RGB frame:
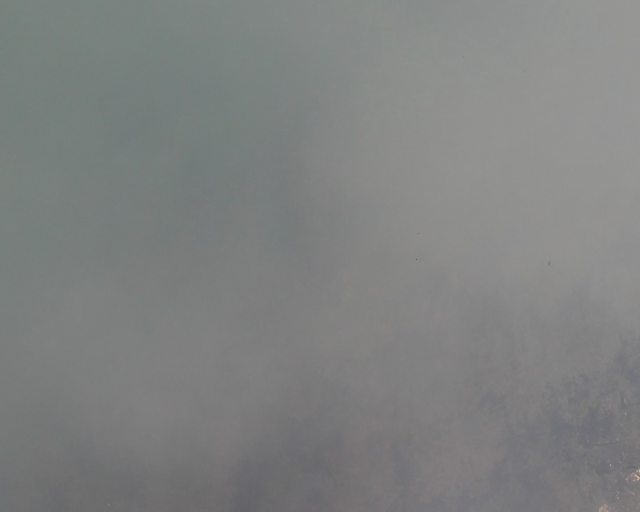
Thermal frame:
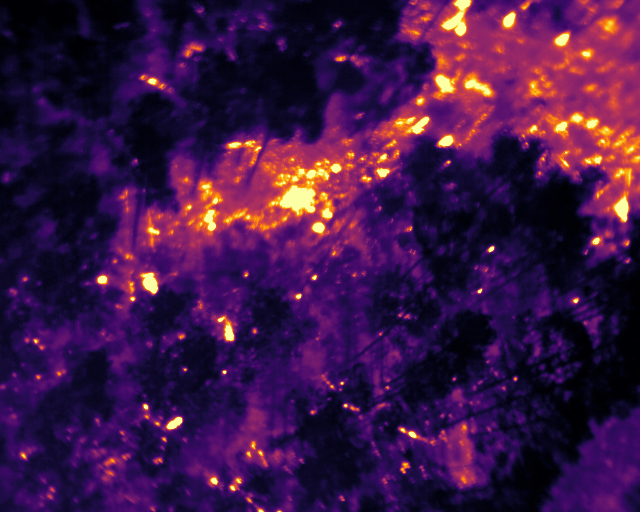
Captured: 2026-02-27 02:41:42
Pixels at or above 80 °C: 2513 (fraction of frame: 0.007669)